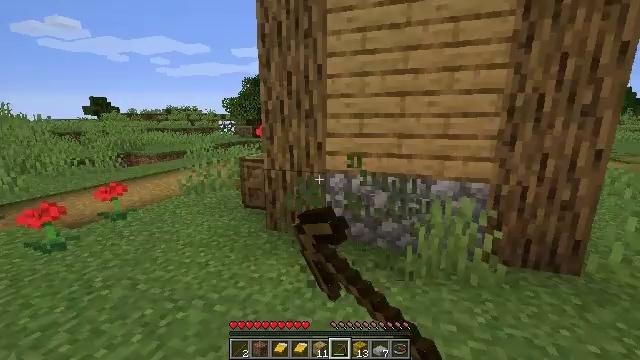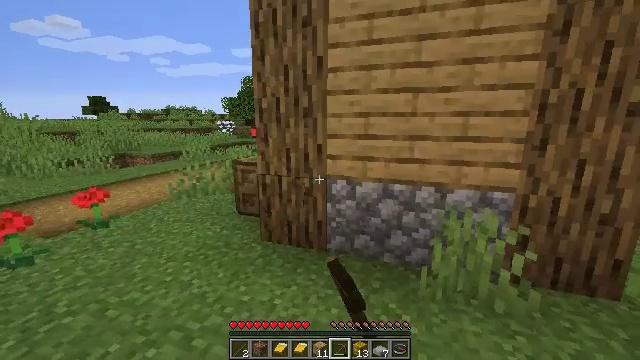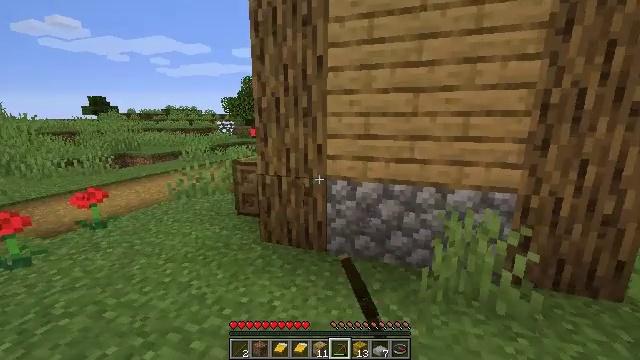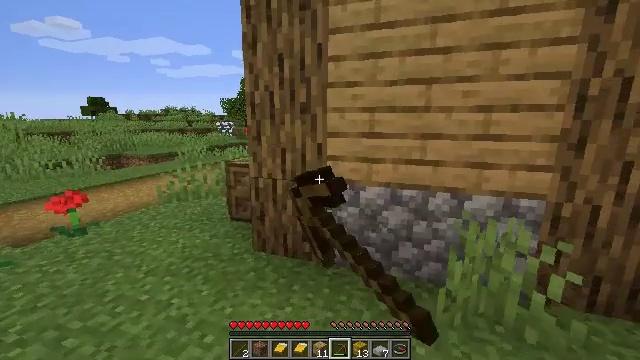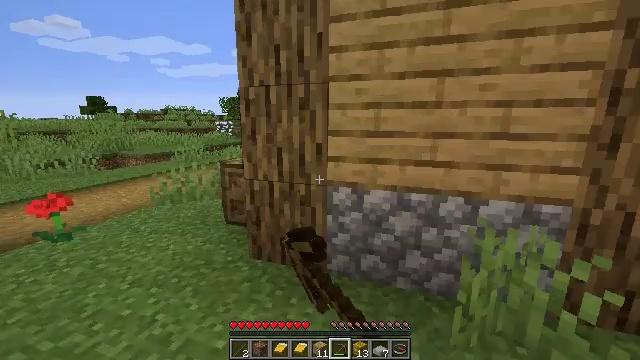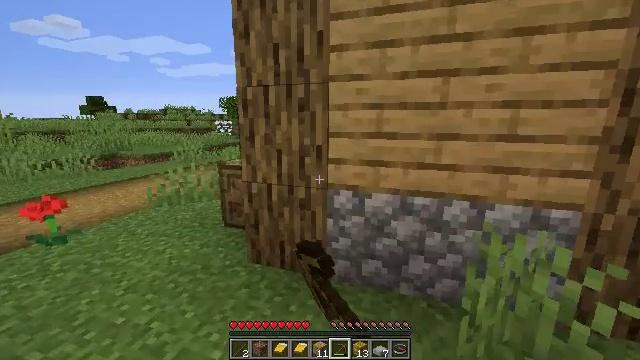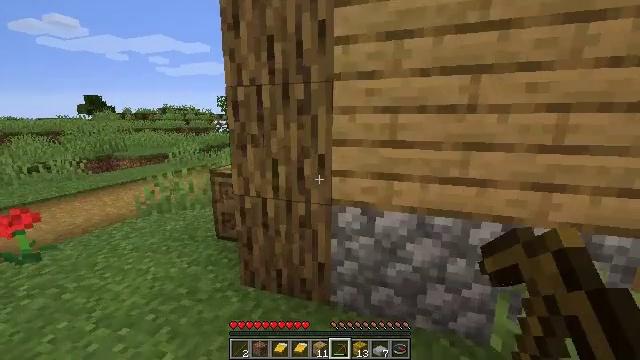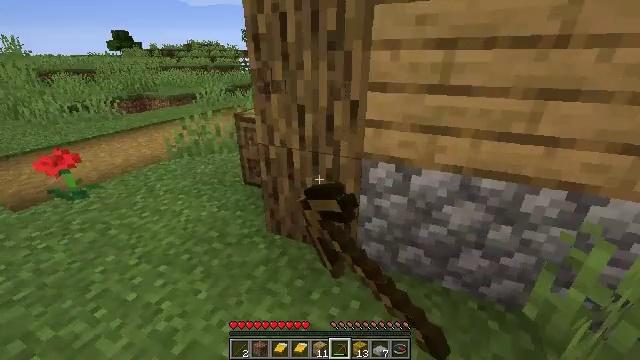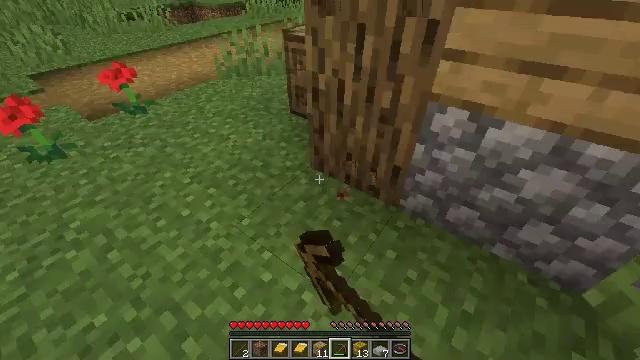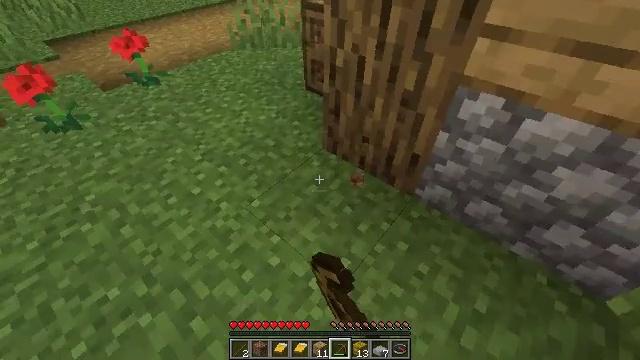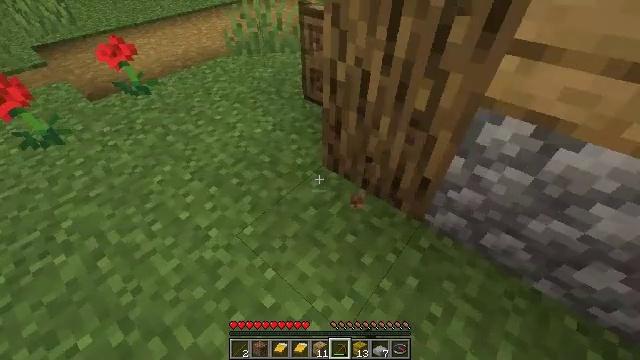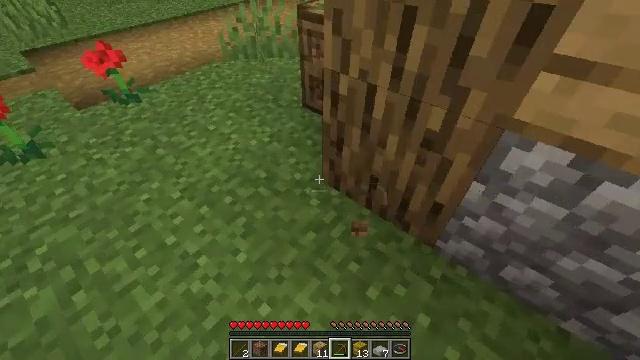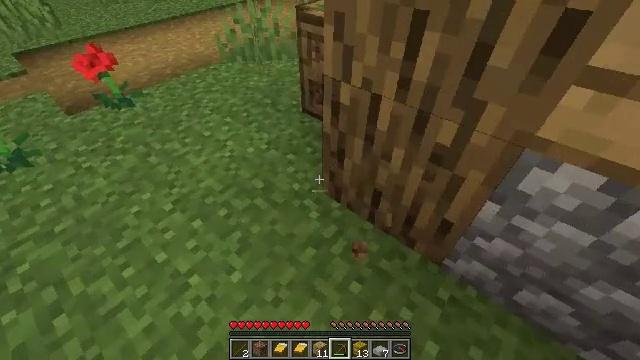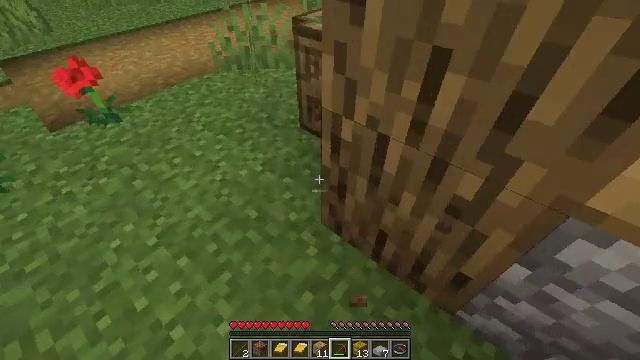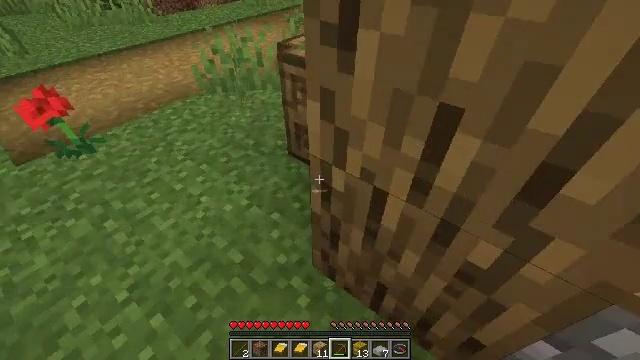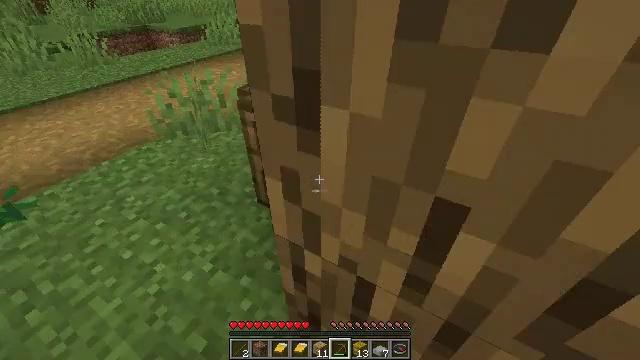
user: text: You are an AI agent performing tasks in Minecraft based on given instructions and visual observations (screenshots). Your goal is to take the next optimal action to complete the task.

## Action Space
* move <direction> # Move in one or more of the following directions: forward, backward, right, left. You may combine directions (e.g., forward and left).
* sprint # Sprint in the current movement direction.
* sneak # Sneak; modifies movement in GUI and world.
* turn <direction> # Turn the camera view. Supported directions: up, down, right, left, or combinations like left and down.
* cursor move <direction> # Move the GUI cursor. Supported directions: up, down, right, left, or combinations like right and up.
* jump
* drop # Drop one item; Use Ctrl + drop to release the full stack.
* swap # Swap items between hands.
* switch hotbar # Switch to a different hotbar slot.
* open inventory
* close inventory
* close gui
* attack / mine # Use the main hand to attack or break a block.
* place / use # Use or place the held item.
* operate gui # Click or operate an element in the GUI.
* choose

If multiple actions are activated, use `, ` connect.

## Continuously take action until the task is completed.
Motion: motion action
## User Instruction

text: Attack the white bed to collect it.
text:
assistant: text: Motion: move forward, attack / mine
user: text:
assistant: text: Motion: move forward, attack / mine
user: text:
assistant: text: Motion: move forward, attack / mine
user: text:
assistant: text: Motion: move forward, attack / mine
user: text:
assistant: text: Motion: move forward, attack / mine
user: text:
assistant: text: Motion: move forward, attack / mine
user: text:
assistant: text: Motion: move forward, turn left and down, attack / mine
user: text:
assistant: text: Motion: move forward, turn left and down, attack / mine
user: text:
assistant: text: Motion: move forward, turn left and down
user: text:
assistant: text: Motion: move forward
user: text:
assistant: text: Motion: move forward
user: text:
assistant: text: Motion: move forward
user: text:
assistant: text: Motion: move forward
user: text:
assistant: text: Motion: move forward, turn right and up
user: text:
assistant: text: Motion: move forward, turn right and up
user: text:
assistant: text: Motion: move forward, turn right and up
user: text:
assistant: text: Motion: move forward, turn right and up
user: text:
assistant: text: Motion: move forward, turn up
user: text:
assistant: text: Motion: move forward
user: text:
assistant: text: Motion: move forward
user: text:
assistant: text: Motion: move forward and move left
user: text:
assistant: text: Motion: move forward and move left, turn right
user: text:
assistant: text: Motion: move forward and move left
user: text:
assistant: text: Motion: move forward and move left, turn right and up
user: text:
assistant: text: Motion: move forward and move left, turn right and up
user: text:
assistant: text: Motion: move forward and move left
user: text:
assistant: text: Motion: move forward and move left, turn left and down
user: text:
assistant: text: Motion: move forward and move left
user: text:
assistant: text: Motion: move forward and move left
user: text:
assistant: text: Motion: move forward and move left